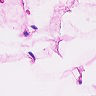
Metastatic tissue present: no